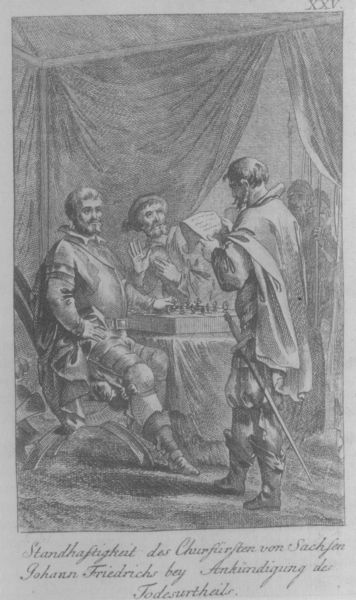
Titel: Standhaftigkeit des Churfürsten von Sachsen
Künstler: Bernhard Rode
Institution: (Seriendruck)
Schlagwörter: dunkel, feder, fuß, gruppe, hand, mann, schatten, umhang, weiß, menschen, sitzen, finger, frau, frisur, grau, haar, hell, holz, hut, kleider, licht, mund, männer, nase, ohr, raum, schwarz, skizze, stirn, stuhl, stühle, tisch, tür, zeichnung, zimmer, gebäude, gürtel, haus, tuch, gespräch, schachbrett, teppich, bart, bärte, gesichter, hose, wand, arm, arme, augen, falten, gesicht, hinrichtung, historie, kleidung, kragen, mensch, rahmen, stehen, tod, vollbart, bild, gesten, halskrause, holzstuhl, hände, innenraum, möbel, signatur, tischdecke, tischtuch, vorhang, wache, boden, auge, gewand, haare, mantel, stoff, stoffe, tücher, adel, decke, drei, innen, personen, blatt, bühne, person, kinn, lippen, zart, beine, bein, füße, schrift, papier, ecke, lehne, mauer, graphik, schattierung, klein, figuren, friedrich, könig, lanze, soldaten, thron, falte, vorhänge, spielen, zopf, inschrift, glanz, lesen, menzel, wange, knie, tor, wände, flechten, spiel, eingang, panzer, buch, kniee, brett, druck, schwarzweiss, radierung, stich, widmung, illustration, schwert, säbel, text, uniform, verbrecher, waffen, buchstabe, buchstaben, soldat, wachmann, wachmänner, waffe, beschriftung, degen, stiefel, herrscher, schach, ritter, verhandlung, rüstung, karte, barett, harnisch, zahl, mauern, brief, hüfte, mittelalter, schwart, lanzen, edelmänner, leser, namensliste, speere, volant, sebel, zeilen, pluderhose, flechte, kupferstich, bote, wachen, letter, lettern, vorlesen, johann, verkündigung, lesung, dokument, zelt, legende, vorleser, spieltisch, zuhören, botschaft, kurfürst, römische zahlen, nachricht, urteil, hören, sachsen, sitzens, erstaunen, überbringung, botschafter, liste, gesichte, hinrichtungen, todesurteil, anweisung, kurfürsten, schachspiel, standhaftigkeit, johann friedrich, spielfiguren, fünfunzwanzig, kriegsverbrecher, schachspielen, sinschrift, stofft, todesurteile, mann#, chrufürst von sachsen, schwaert, chur, xxv